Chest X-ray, PA view. Patient: 70 years old, sex M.
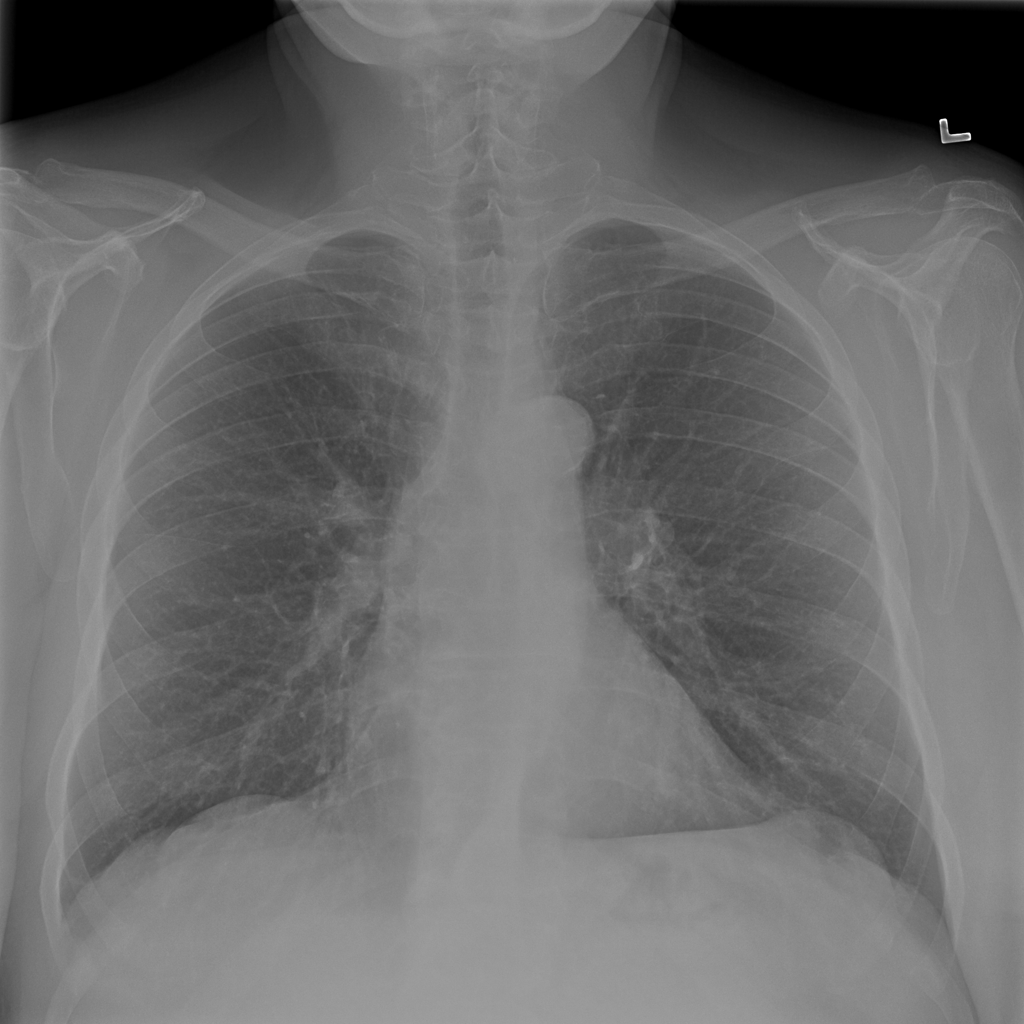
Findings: No Finding